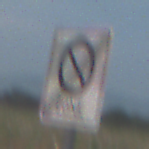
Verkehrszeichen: EndeEingeschraenktesHalteverbotZone
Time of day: SunriseSunset
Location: Outdoor (Nature)
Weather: PartlyCloudy
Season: NotSpecified
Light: Natural